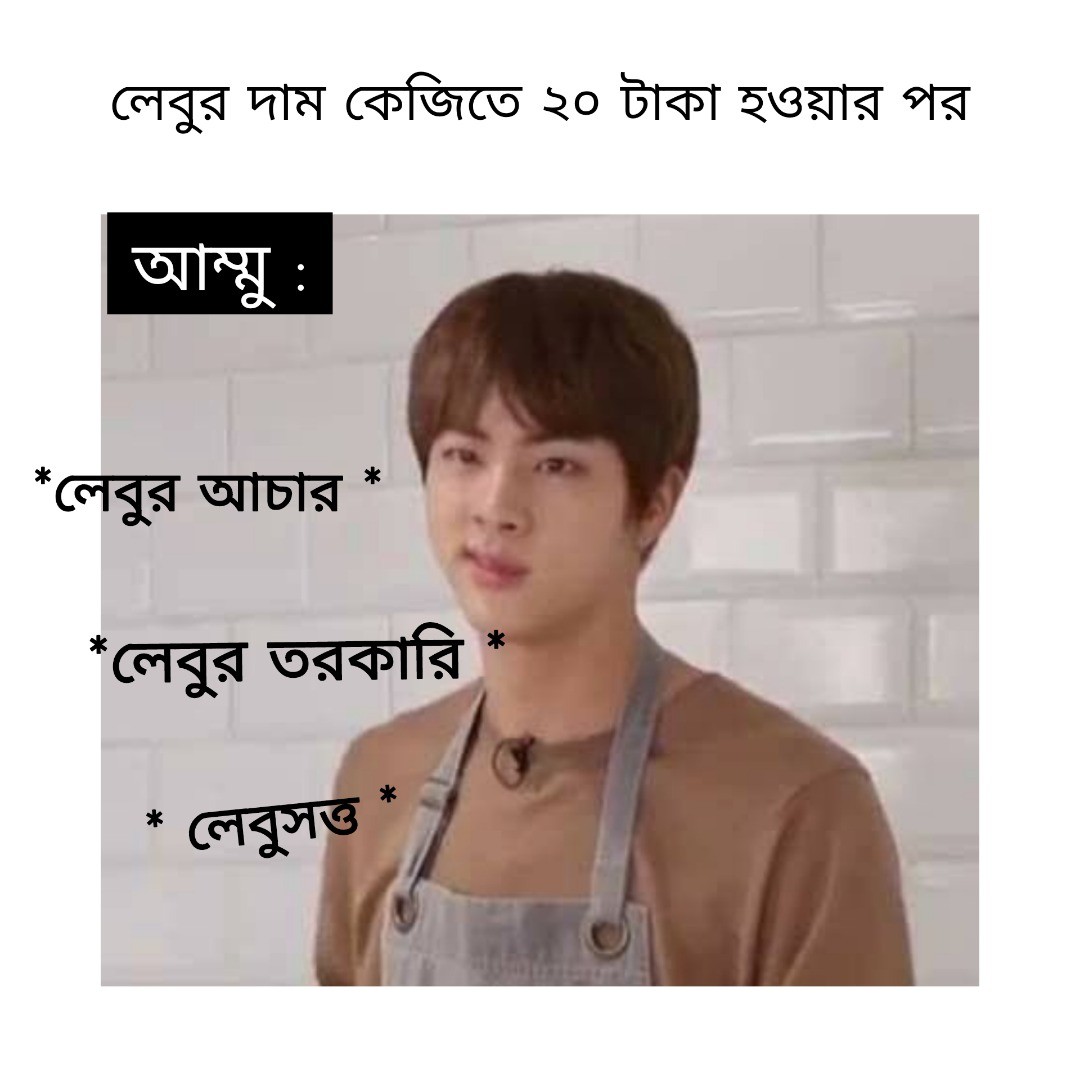
Text: লেবুর দাম কেজিতে ২০ টাকা হওয়ার পর আম্মু : লেবুর আচার লেবুর তরকারি লেবুসত্ত
Label: Non Hate